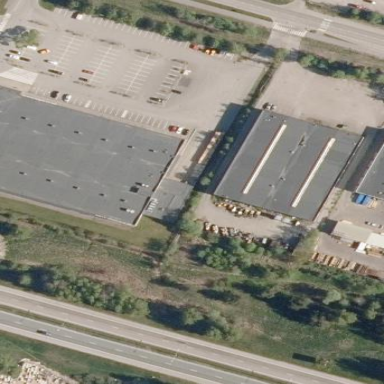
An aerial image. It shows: Warehouse building.